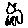
Label: cat